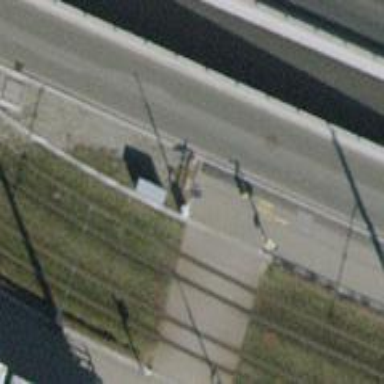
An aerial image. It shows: Lift gate barrier.